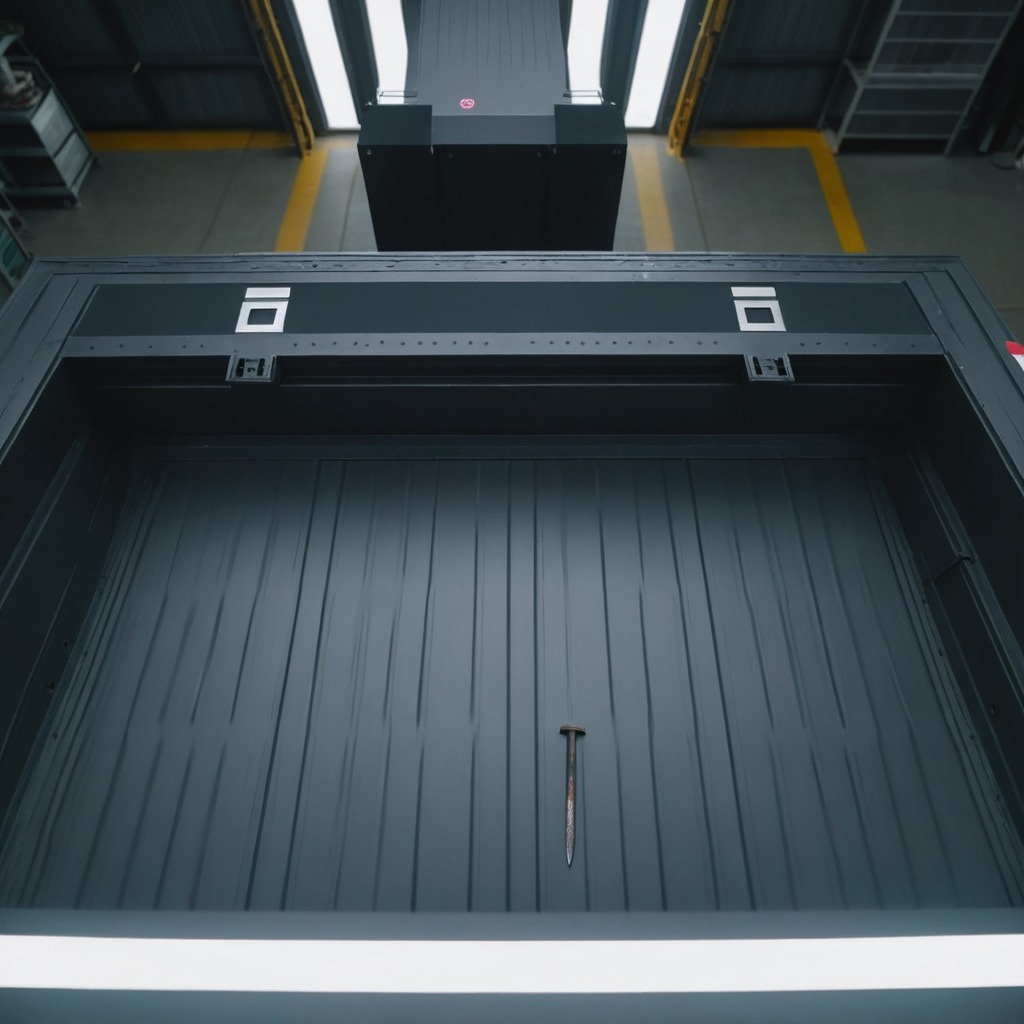
A nail is lying on the toolbox surface in the airplane hangar workshop.